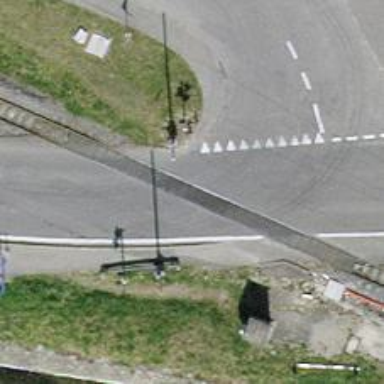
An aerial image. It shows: Level crossing with double half barrier.